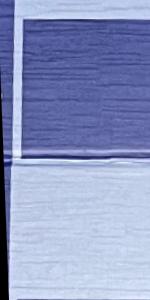
Label: Empty